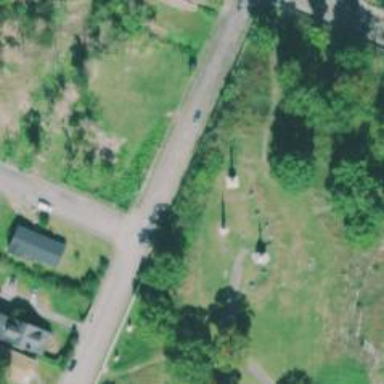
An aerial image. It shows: Memorial site with historic significance.